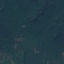
Land use / land cover: Forest